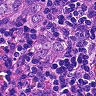
Metastatic tissue present: yes